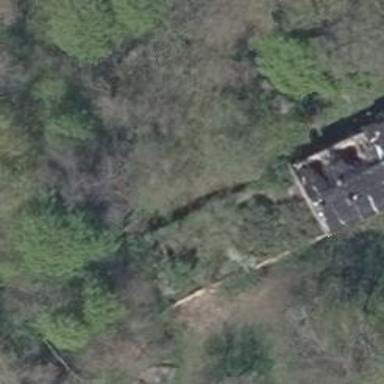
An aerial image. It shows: Ruins of building.